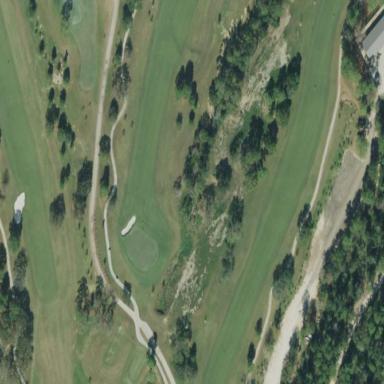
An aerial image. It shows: Golf fairway surrounded by grass.